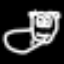
Label: frog